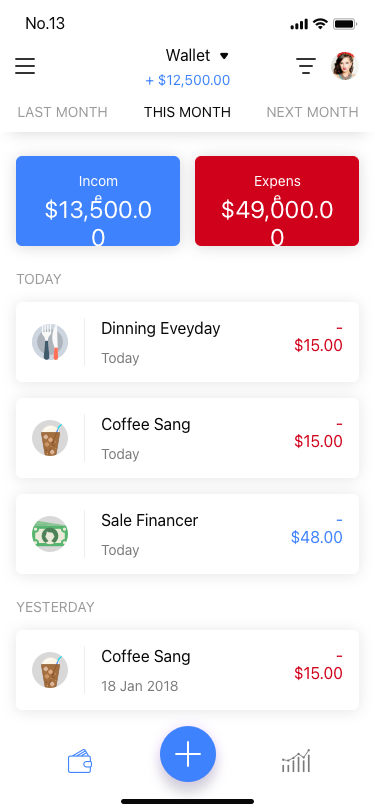
Text in this UI design:
Today
Yesterday
Income
$13,500.00
Expense
$49,000.00
Wallet
+ $12,500.00
This Month
Next Month
Last Month
- $15.00
Today
Dinning Eveyday
- $15.00
Today
Coffee Sang
- $15.00
18 Jan 2018
Coffee Sang
- $48.00
Today
Sale Financer